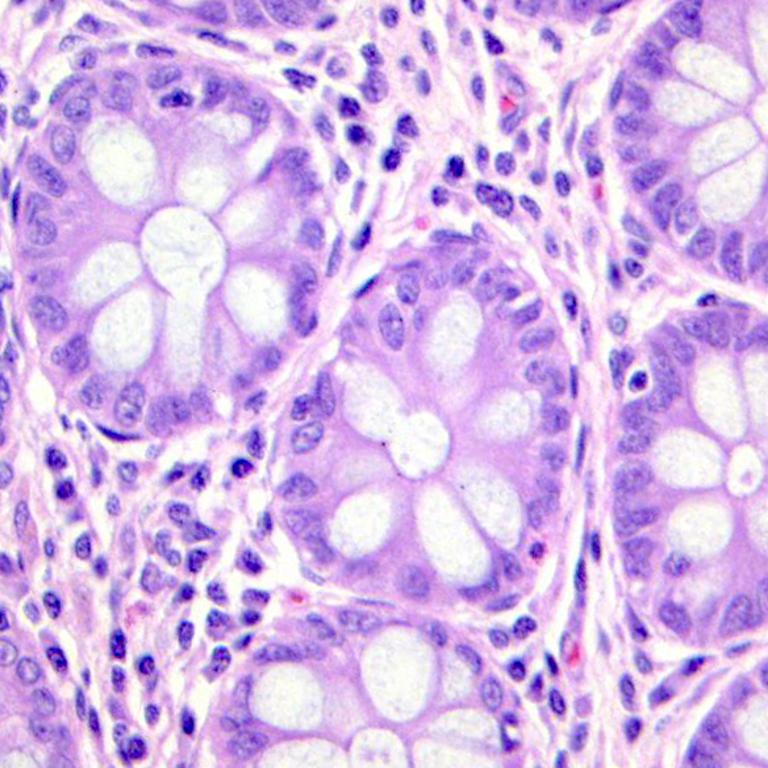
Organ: colon
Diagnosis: benign